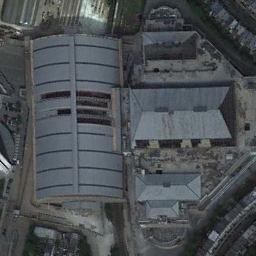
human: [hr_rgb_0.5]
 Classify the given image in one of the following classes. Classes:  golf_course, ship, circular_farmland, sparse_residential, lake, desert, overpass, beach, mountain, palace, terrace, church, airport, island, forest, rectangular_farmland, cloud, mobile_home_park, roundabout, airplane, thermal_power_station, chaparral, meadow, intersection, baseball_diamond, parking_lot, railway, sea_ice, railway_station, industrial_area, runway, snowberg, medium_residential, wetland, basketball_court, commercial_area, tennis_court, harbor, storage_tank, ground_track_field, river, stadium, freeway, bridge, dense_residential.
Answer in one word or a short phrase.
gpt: palace